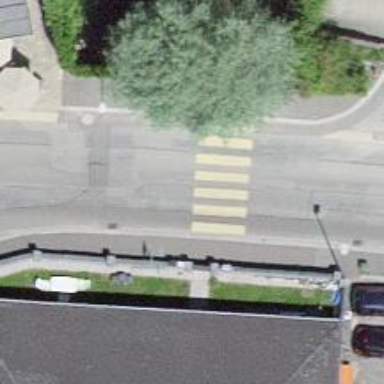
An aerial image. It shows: Uncontrolled zebra crossing with zebra markings.